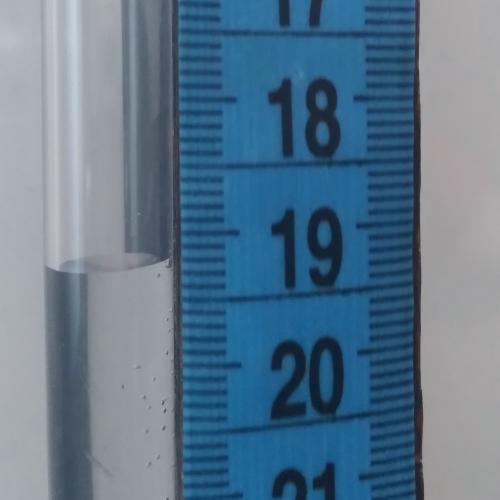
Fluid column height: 19.2 cm